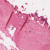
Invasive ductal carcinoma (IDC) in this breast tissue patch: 0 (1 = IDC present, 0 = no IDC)